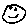
Label: smiley face